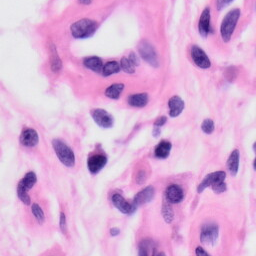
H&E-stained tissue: Skin